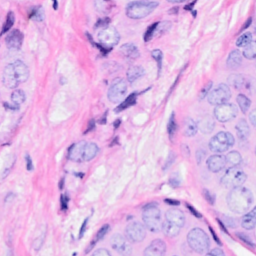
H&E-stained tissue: Breast